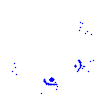
Particle: pion